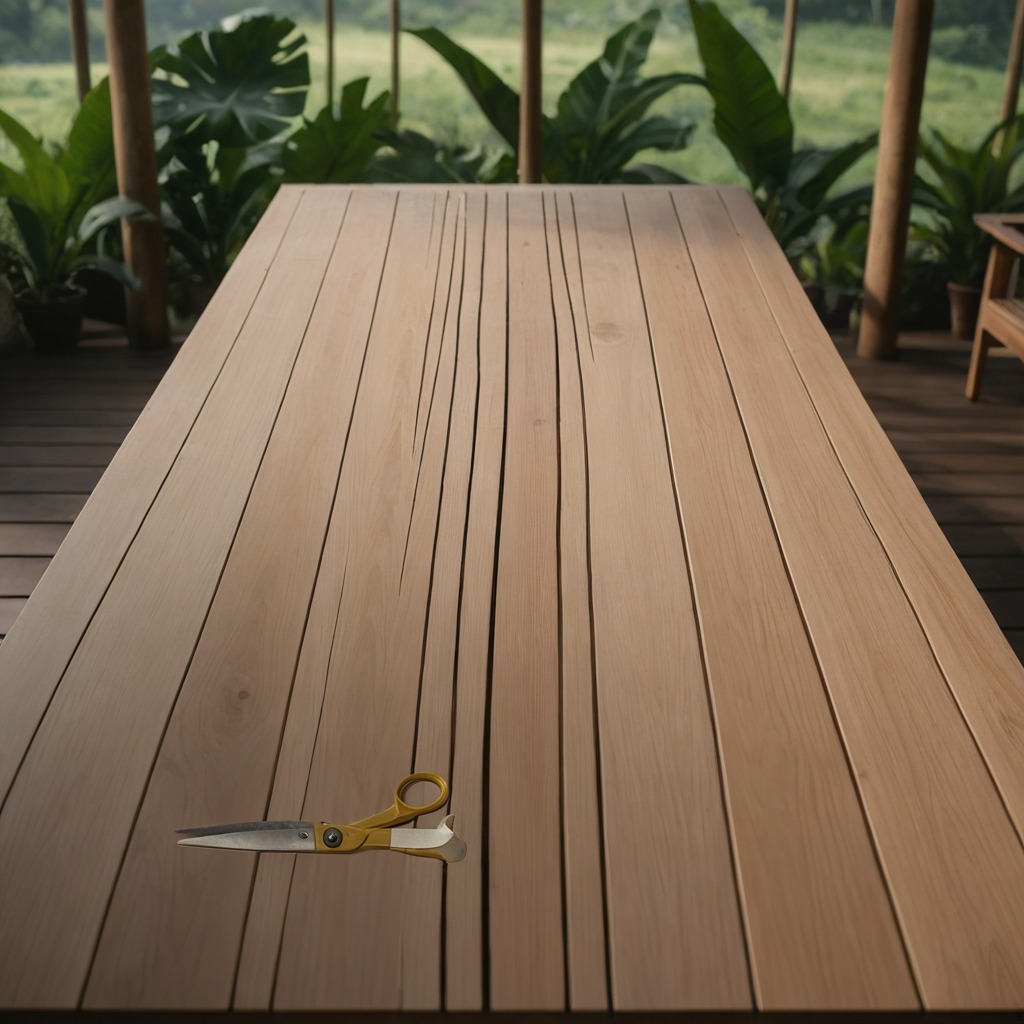
A scissor lies on the wooden table.